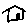
Label: house